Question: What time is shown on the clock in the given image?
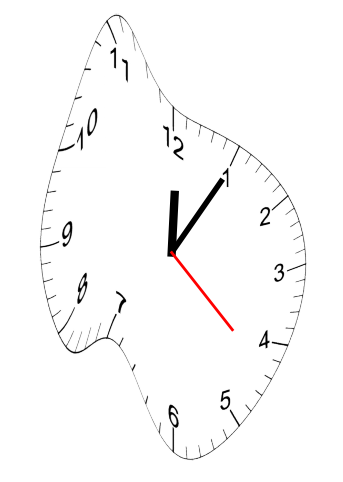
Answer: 12:05:22